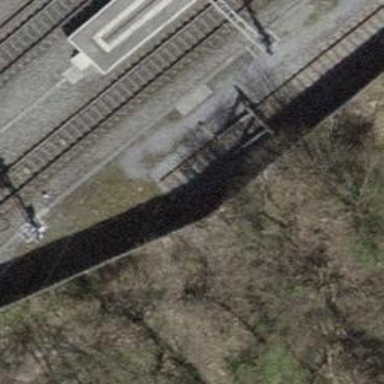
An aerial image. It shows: Railway buffer stop.